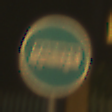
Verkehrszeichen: Busssonderstreifen
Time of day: Night
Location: Outdoor (Urban)
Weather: Clear
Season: NotSpecified
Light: Artificial